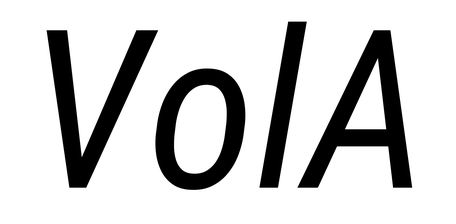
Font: Roboto-Italic_Condensed_Italic